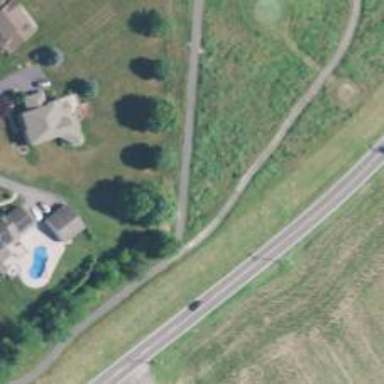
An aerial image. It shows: Path for both road and golf.